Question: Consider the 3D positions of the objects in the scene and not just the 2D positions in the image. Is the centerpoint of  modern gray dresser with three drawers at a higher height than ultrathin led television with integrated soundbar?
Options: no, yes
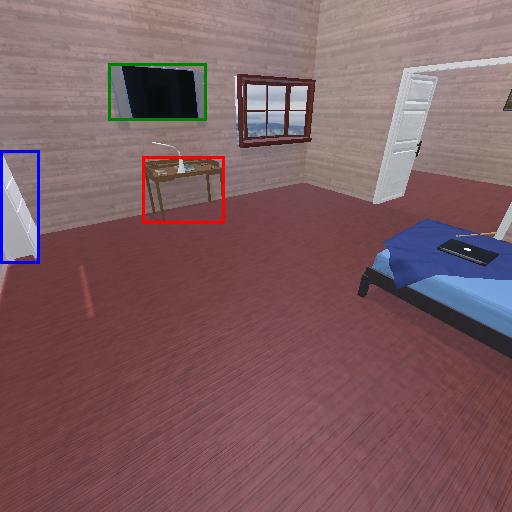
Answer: no